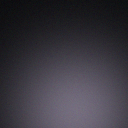
Screen state: off